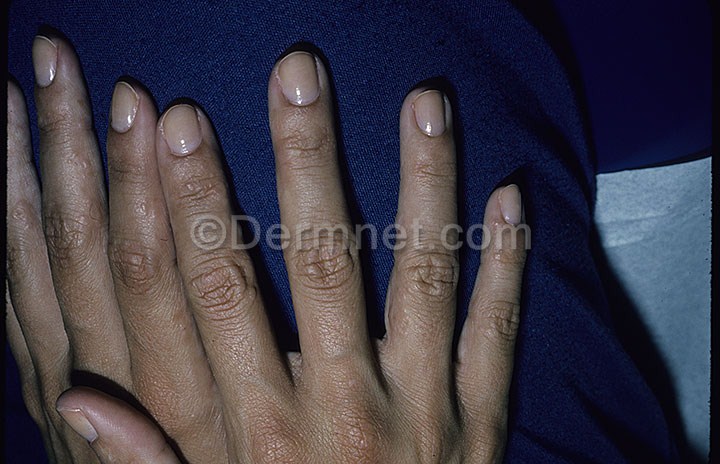
Disease: Eczema Photos